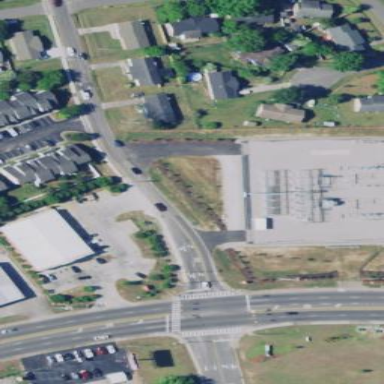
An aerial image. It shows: There is distribution substation enclosed by fence.